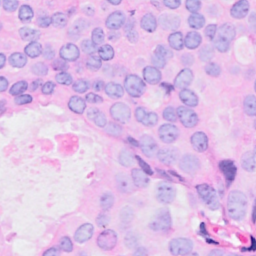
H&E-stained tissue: Breast